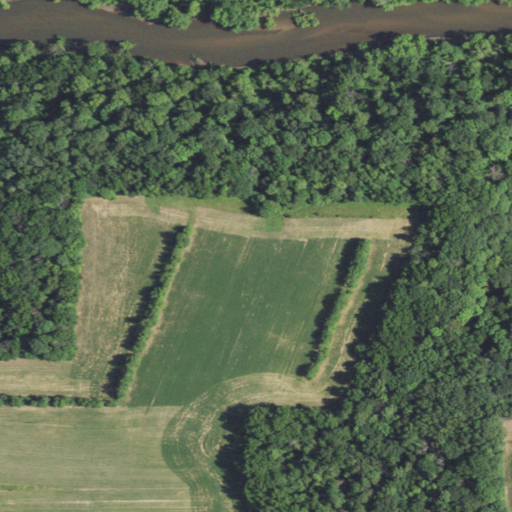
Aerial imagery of cliff(s) in Iowa named Steamboat Rock containing deciduous forest, cultivated crops, open water, woody wetlands, and herbaceous wetlands